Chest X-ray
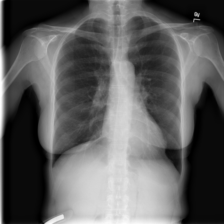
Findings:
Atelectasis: negative
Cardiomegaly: negative
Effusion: negative
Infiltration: negative
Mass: negative
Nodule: negative
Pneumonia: negative
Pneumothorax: negative
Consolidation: negative
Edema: negative
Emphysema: negative
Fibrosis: negative
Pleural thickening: negative
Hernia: negative